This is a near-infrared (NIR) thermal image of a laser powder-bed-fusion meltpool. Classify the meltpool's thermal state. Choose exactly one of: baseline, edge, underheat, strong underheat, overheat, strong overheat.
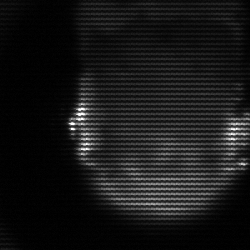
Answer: baseline